Question:
Is there way to dynamically change the image of the hamburger menu icon for navigation drawers?My use case is that per fragment in my nav menu I color the action bar based on what is being viewed, so sometimes I need white icons or black icons.
It doesn't seem like there is a way is there? Is there possibly a work around I can use such as constantly reloading the 'ActionBarDrawerToggle' I use to toggle the navigation drawer etc?
I guess I could possible try to use reflection and change the drawable on the fly, but I'd need to dig through the navigation source to make sure what I am changing doesn't break anything.
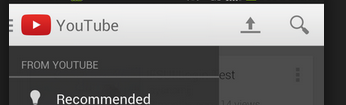
Answer: You can reload it again by setting the listener:
'''
mDrawerToggle = new ActionBarDrawerToggle(this, mDrawerLayout,
newDrawable, R.string.app_name,
newDrawable) {
public void onDrawerClosed(View drawerView) {
};
public void onDrawerOpened(View drawerView) {
};
};
mDrawerLayout.setDrawerListener(mDrawerToggle);
mDrawerToggle.syncState();
'''